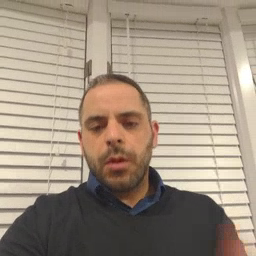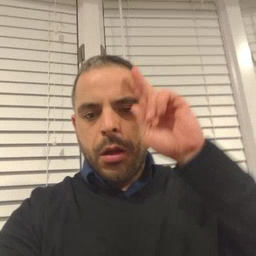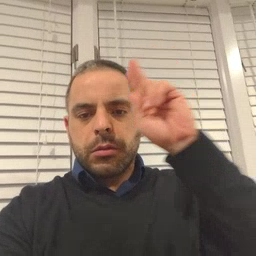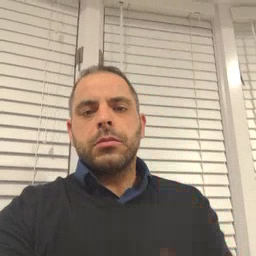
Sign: uncle